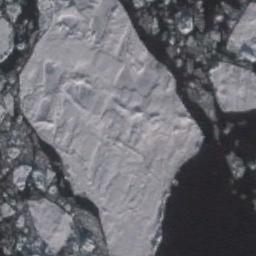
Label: sea_ice